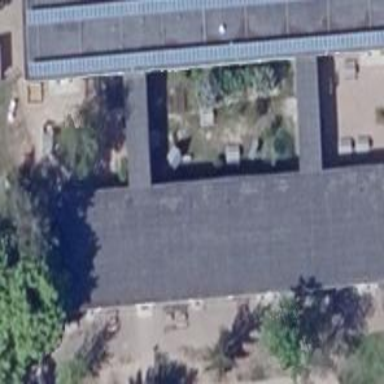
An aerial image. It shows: Kindergarten.